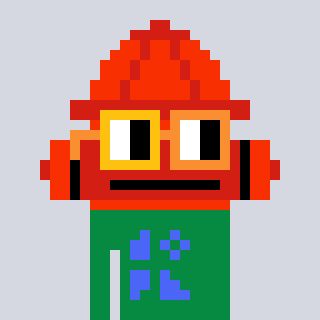
a pixel art character with square yellow and orange glasses, a fire hydrant-shaped head and a green-colored body on a cool background